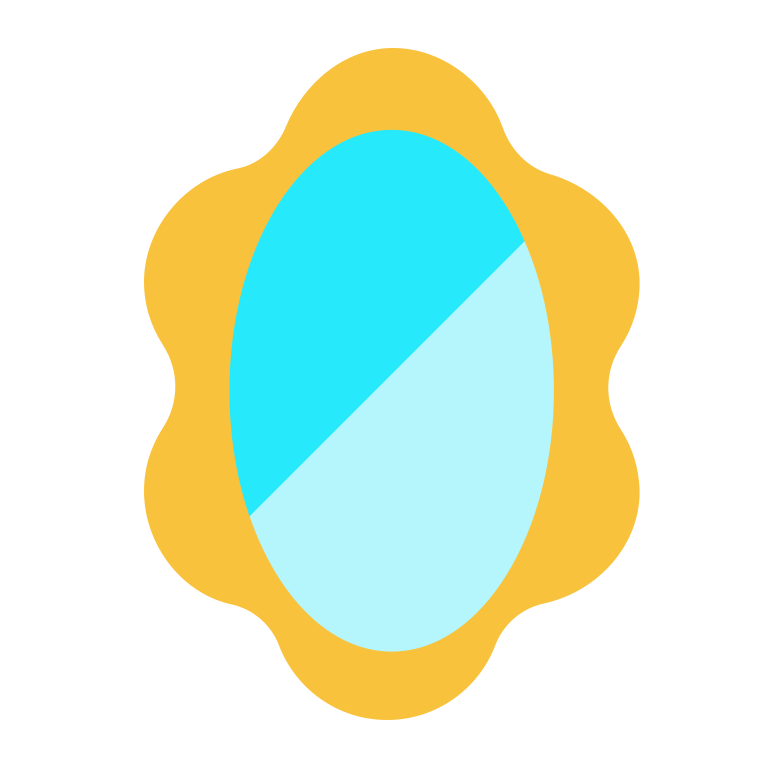
mirror flat